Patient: sex M, age 44
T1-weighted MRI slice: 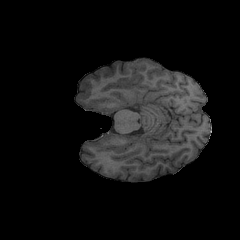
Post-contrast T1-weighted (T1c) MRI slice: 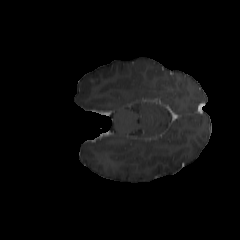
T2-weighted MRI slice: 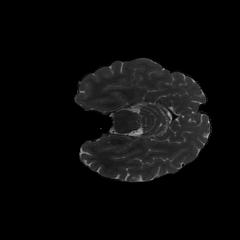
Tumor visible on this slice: no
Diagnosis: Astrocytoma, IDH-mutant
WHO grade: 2